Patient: sex M, age 60
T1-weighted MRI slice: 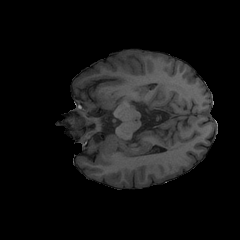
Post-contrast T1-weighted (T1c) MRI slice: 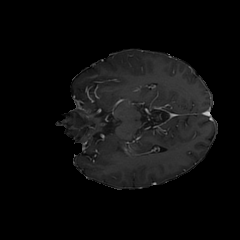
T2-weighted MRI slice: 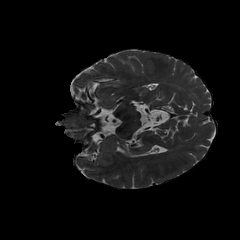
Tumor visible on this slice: no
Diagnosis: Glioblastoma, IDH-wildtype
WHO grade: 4